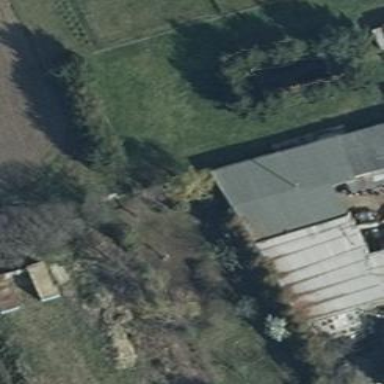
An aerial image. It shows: Shed building.